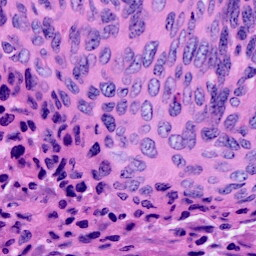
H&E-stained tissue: Cervix